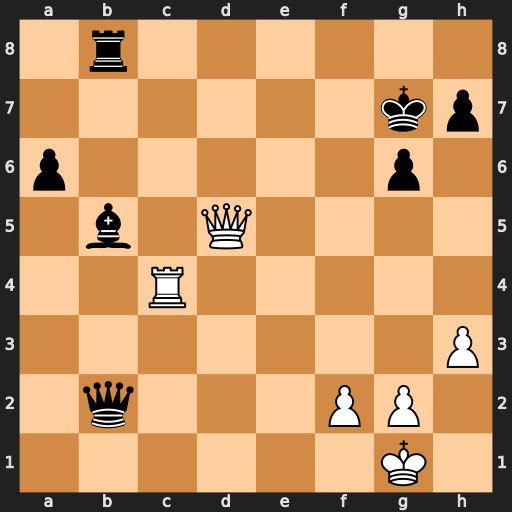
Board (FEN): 1r6/6kp/p5p1/1b1Q4/2R5/7P/1q3PP1/6K1
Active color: w
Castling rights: -
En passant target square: -
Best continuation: Rc7+ Kh8 Qf7 Qa1+ Kh2